Question: I have a website that fetches approximately 20 pages, each page is different. Currently, it takes about 1.2 minutes to load.
Some days back this task only took 11-15 seconds. Now it takes 1.2 minutes. What can be the reason for sudden change?
Is there any solution other than merging some of these to reduce the number of requests? Can the limit of number of requests be somehow altered?

The above screenshot is from Firebug. the gray portions of the bars represent "Blocking".
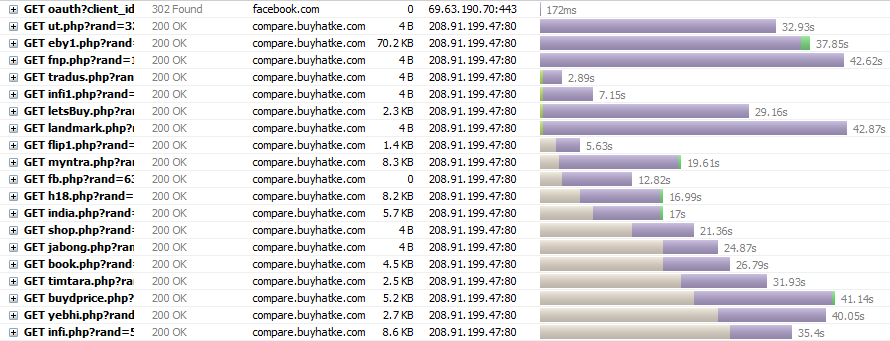
Answer: Somebody should have suggested me to use multi-CURL instead. In that I just need to make a call to a single PHP file and that will automatically call to each one of them, that too in parallel.
Take a look <URL>